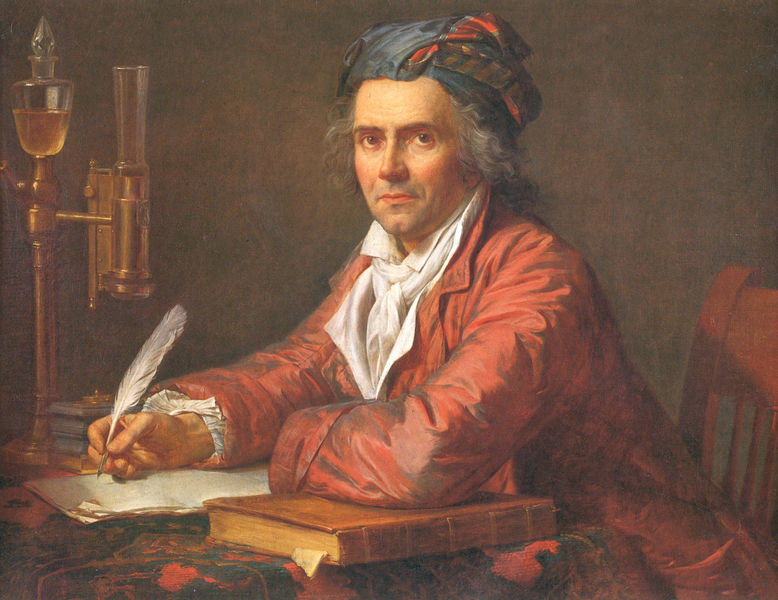
Titel: Portrait d'Alphonse Leroy
Künstler: Jacques Louis David
Standort: Montpellier
Institution: Musée Fabre
Schlagwörter: blau, feder, gemälde, hand, mann, schatten, weiß, gelb, ocker, sitzen, braun, getränk, glas, grau, haar, hintergrund, hut, lampe, licht, mund, nase, orange, raum, stuhl, tisch, blick, rot, schal, tuch, muster, rock, flasche, hemd, jacke, kappe, wand, augen, falten, kragen, bildnis, hände, innenraum, portrait, porträt, rückenlehne, schauen, tischdecke, tischtuch, öl, gold, haare, mantel, sessel, sitzend, innen, blatt, leuchte, england, frontal, locken, rouge, seide, kopfbedeckung, schrift, wangen, bücher, papier, schreibtisch, wangenrot, lila, violett, halstuch, pupillen, dekor, stuhllehne, kerze, hausmantel, rüschen, jacket, alter, buch, gerät, text, schriftsteller, tinte, wissenschaftler, kiel, kerzenständer, buchrücken, lesezeichen, öllampe, flüssigkeit, brief, schreiben, binde, gelehrter, studieren, schreiber, schatulle, weiser, turban, engalnd, chemie, holländer, wissenschaft, schreibfeder, anblicken, federkiel, notizen, schreibend, harre, graue haare, bartlos, aufen, hend, reagenzglas, turbahn, hausjacke, naturwissenschaftler, btief, glaskolben, schrieber, shcreiben